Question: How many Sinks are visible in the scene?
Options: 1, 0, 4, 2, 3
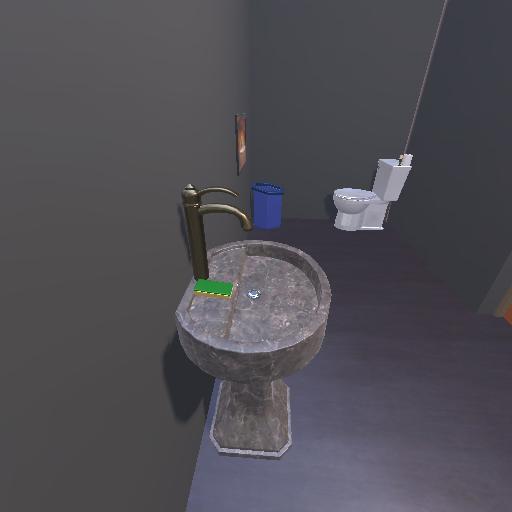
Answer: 1